Question: Firebase contains some departments node and doctors node so I have a relationship between doctors and departments with key department id. Each doctor has department id so I want to show in my query 5 child from doctors for each department how can I use query firebase to get result 5 children for doctors for each department android.
how to do the query in android?
I tried to query the department first
and then in for each department id make a query to get some child of doctors
but I think it will make my app slowly
Firebase node structure:

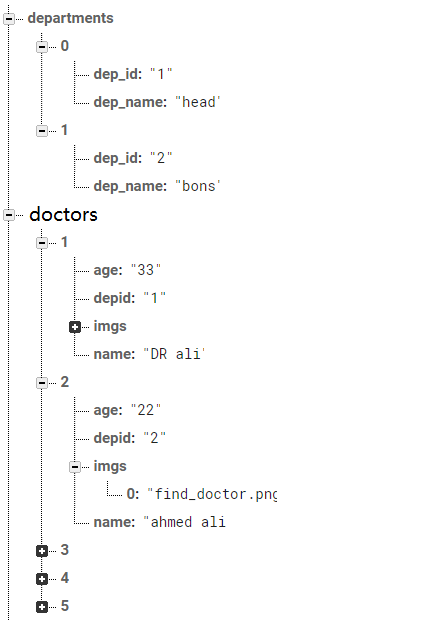
Answer: From what I understand from your question, you want to get list of 5 doctors who have a certain department Id.
You can do so using 'orderByChild()' and 'limitToLast()' and simple 'singleValueEventListener()'. The code may look something like this:
'''
DatabaseReference ref = FirebaseDatabase.getInstance().getReference().child("Doctors");
ref.orderByChild("depid").equalTo(2).limitToFirst(5).addListenerForSingleValueEvent(new ValueEventListener() {
@Override
public void onDataChange(@NonNull DataSnapshot dataSnapshot) {
for (DataSnapshot child: dataSnapshot.getChildren()) {
String name = dataSnapshot.child("name");
// or do anything else
}
}
@Override
public void onCancelled(@NonNull DatabaseError databaseError) {
}
});
'''
This code will get first 5 doctors' names in the variable 'name' one by one who have 'depid' as 2. You can edit it according to your future needs.
You can use different 'depid' values to show different doctors from different departments in this.